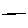
Label: line